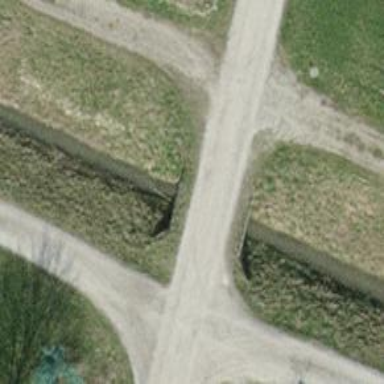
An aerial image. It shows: Track road with pebblestone surface on bridge with grade2 tracktype.